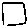
Label: square